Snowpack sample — Snodgrass Mountain, Crested Butte, Colorado (2/4/25, 12:06 PM MST)
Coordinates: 38.923, -106.968
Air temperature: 35 °F
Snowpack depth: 80 cm
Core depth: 80 cm
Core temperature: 32 °F
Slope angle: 14°, slope face: 78°
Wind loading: low
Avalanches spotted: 0
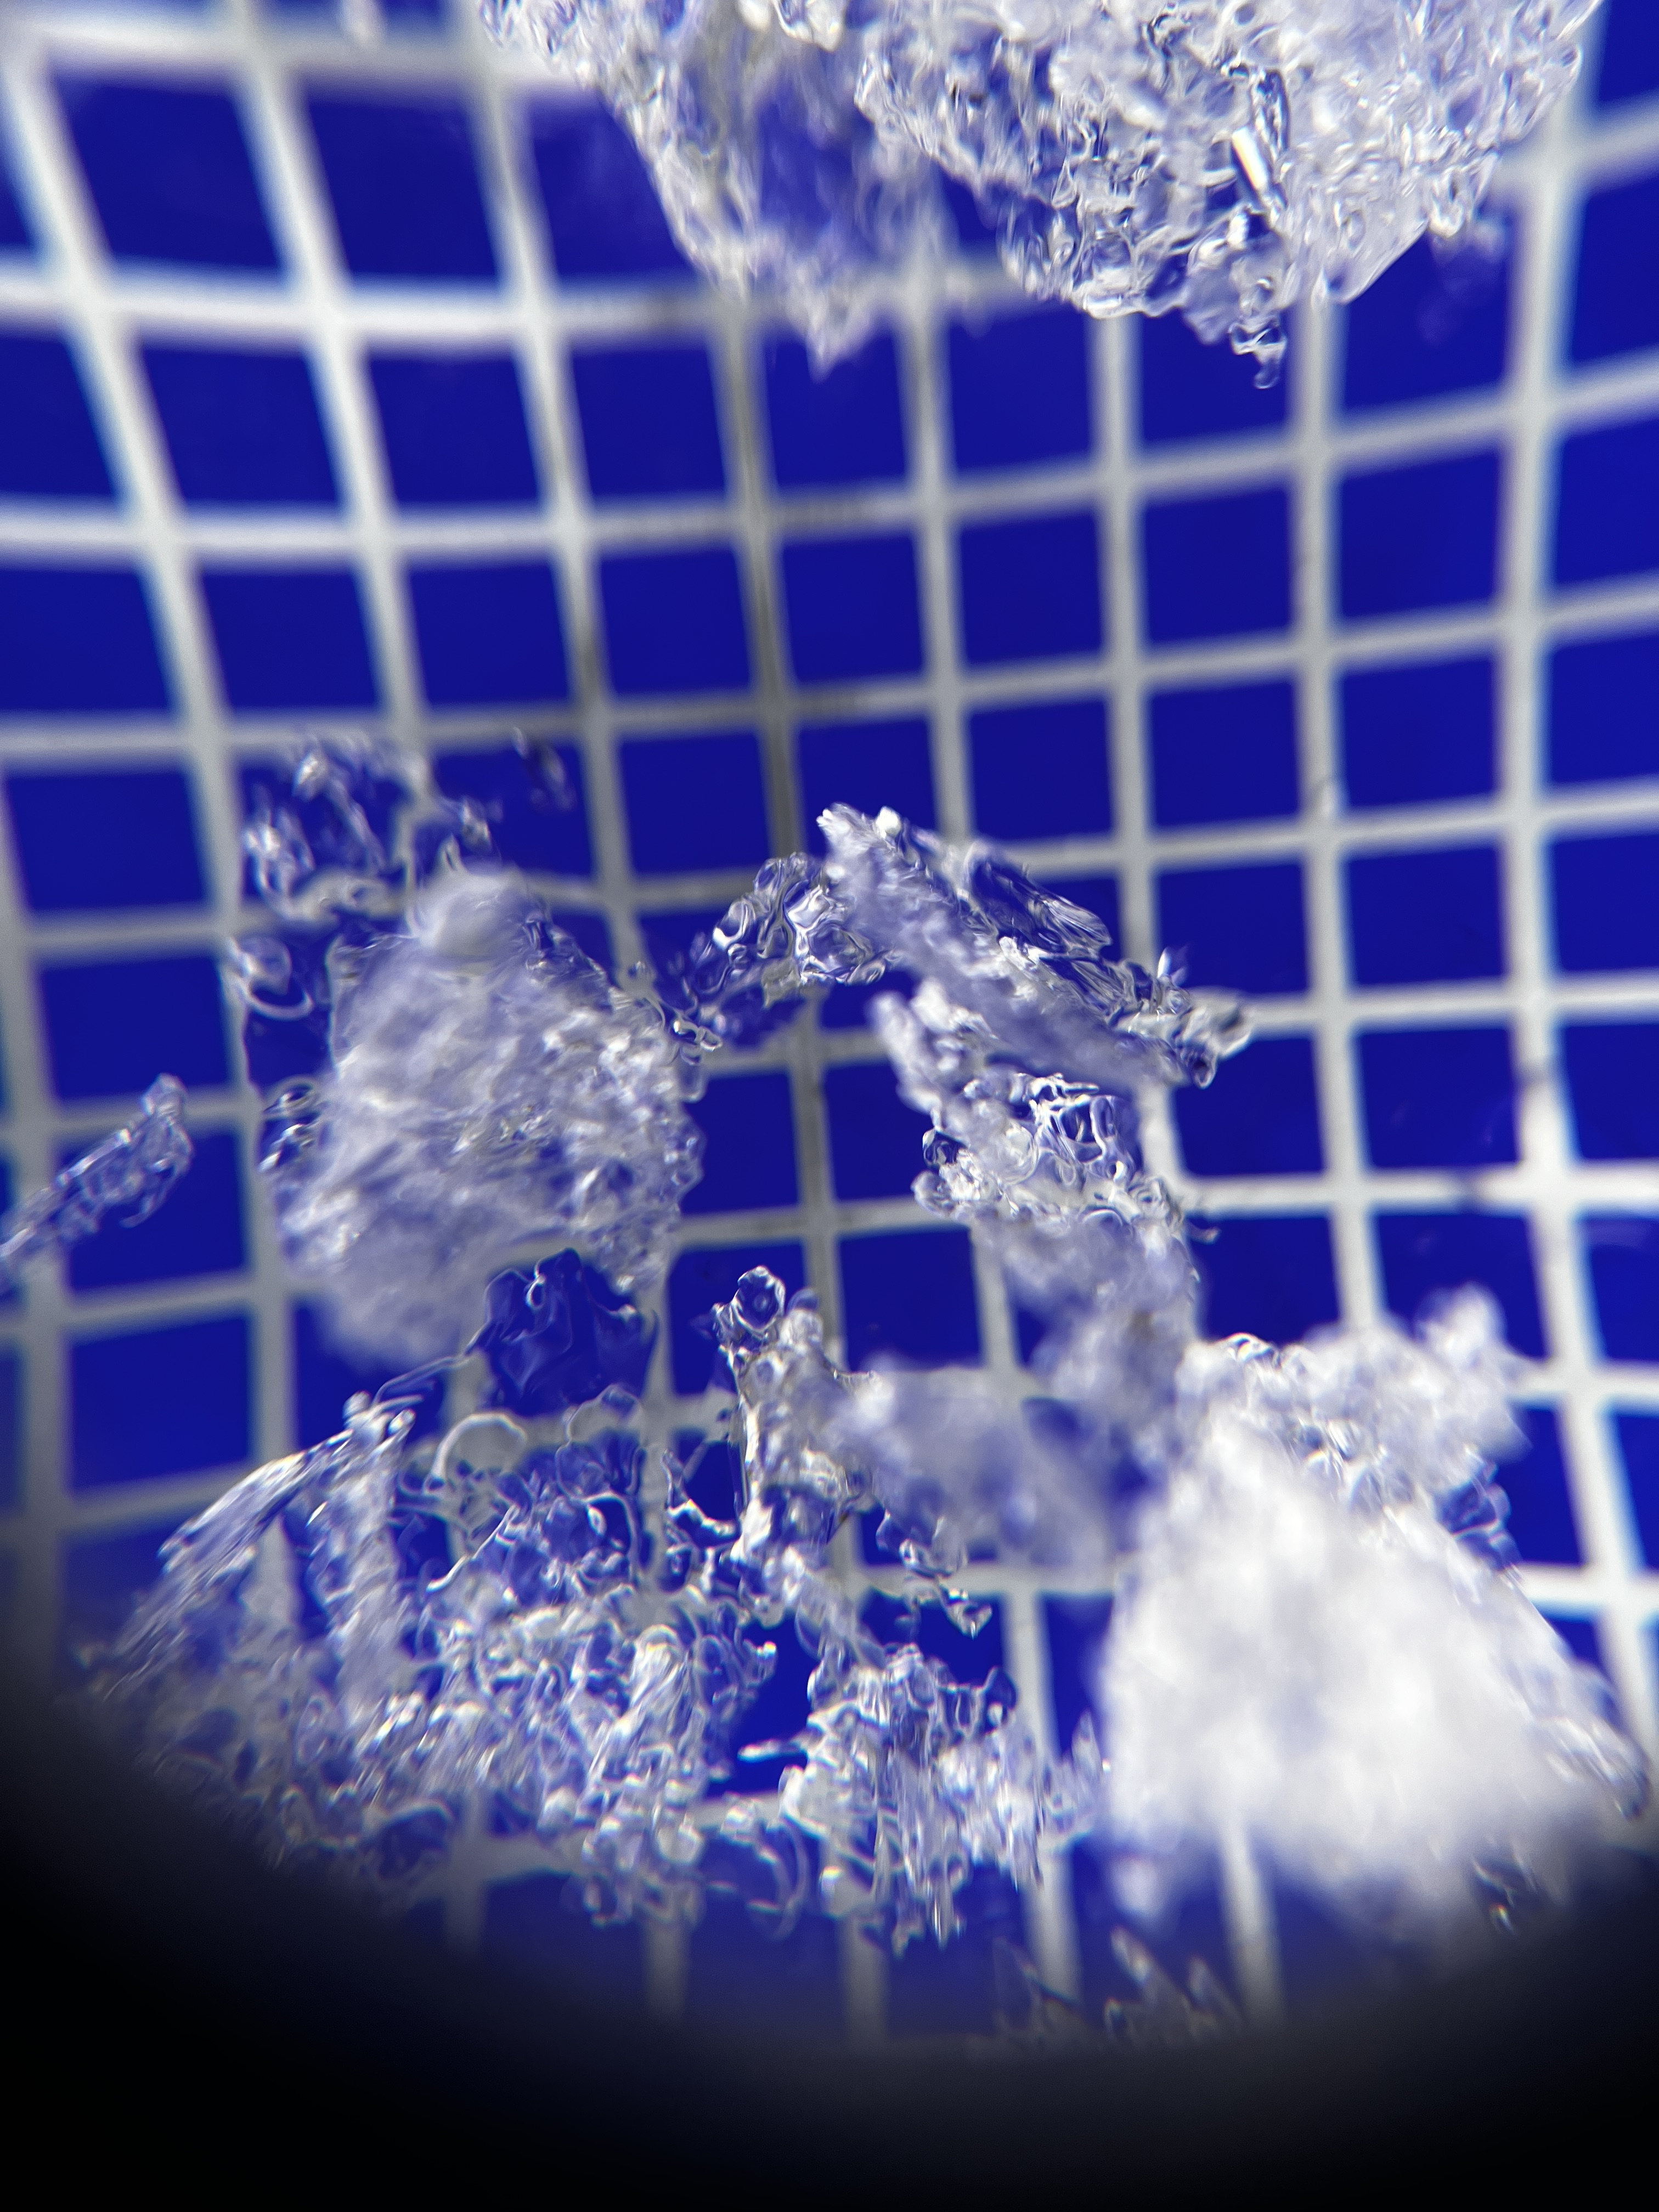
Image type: magnified_profile
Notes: No avalanches nearby, unusually warm weather for the last month reported by residents, Collected 25 yards from treeline